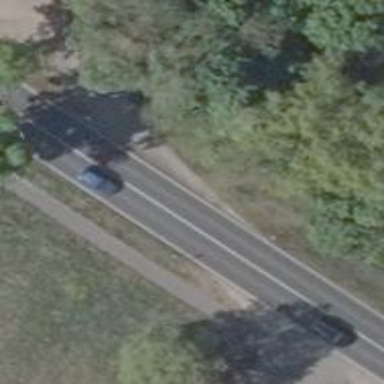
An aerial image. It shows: Primary road with asphalt surface.